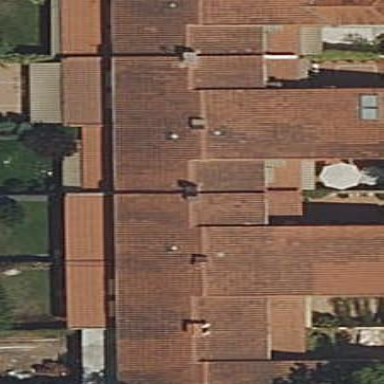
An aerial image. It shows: Terrace building.